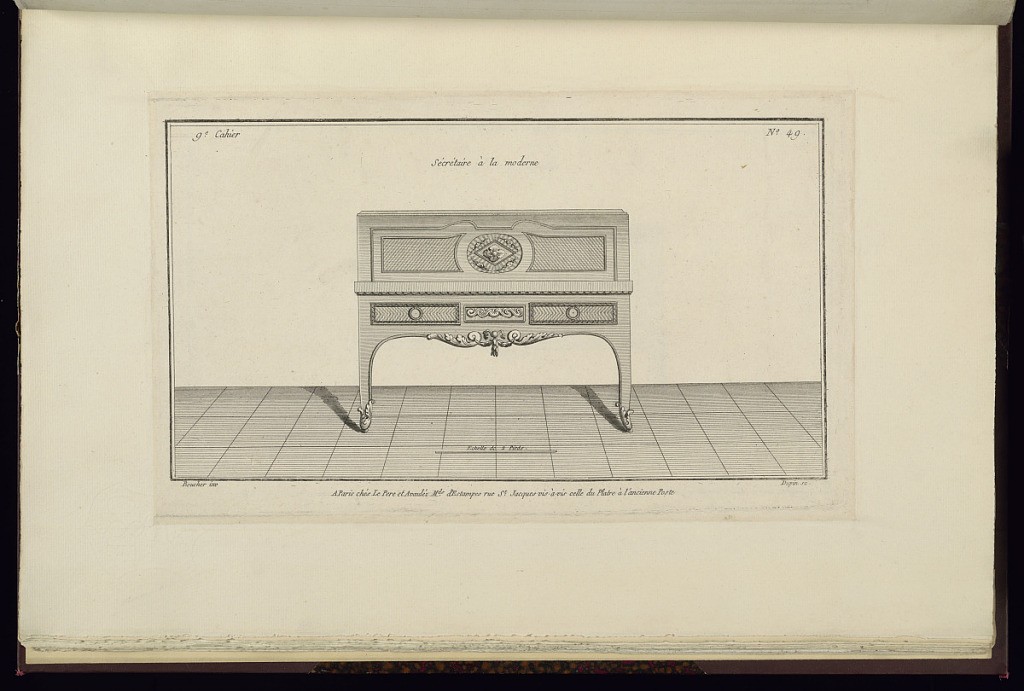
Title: Sécrétaire à la moderne
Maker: Juste-François Boucher, French, 1736 – 1782
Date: ca. 1775
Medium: Engraving on off white laid paper
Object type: Print
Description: Design for a desk with a curved cover and small drawers at the front, ornamented with motifs including scrolls, acanthus leaves, and rosettes. The plate is signed.